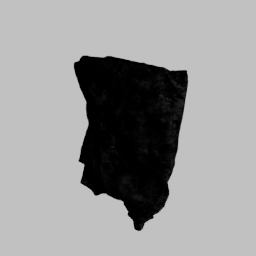
Label: people